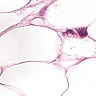
Metastatic tissue present: yes